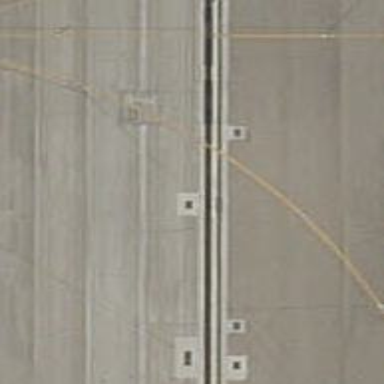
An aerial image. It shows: View of taxiway at the airport.